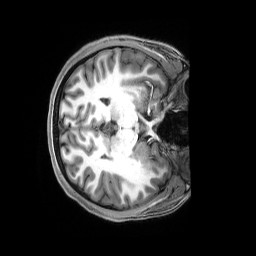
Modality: T1w
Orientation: axial
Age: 23
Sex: female
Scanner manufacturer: siemens
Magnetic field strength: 3 T
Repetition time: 2.5 s
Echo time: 0.00222 s